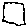
Label: square